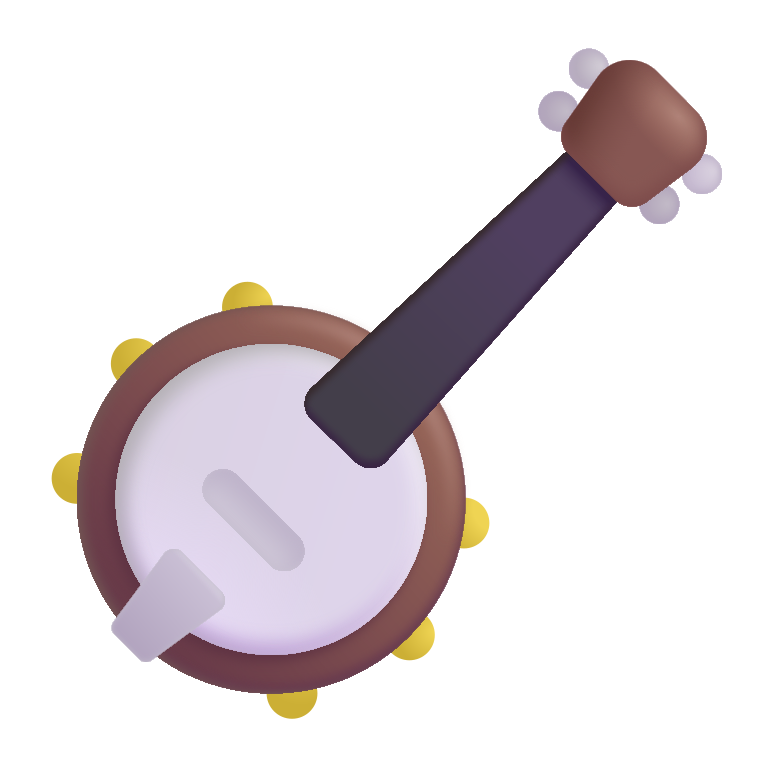
banjo color